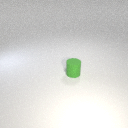
small green rubber cylinder